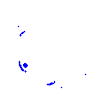
Particle: pion